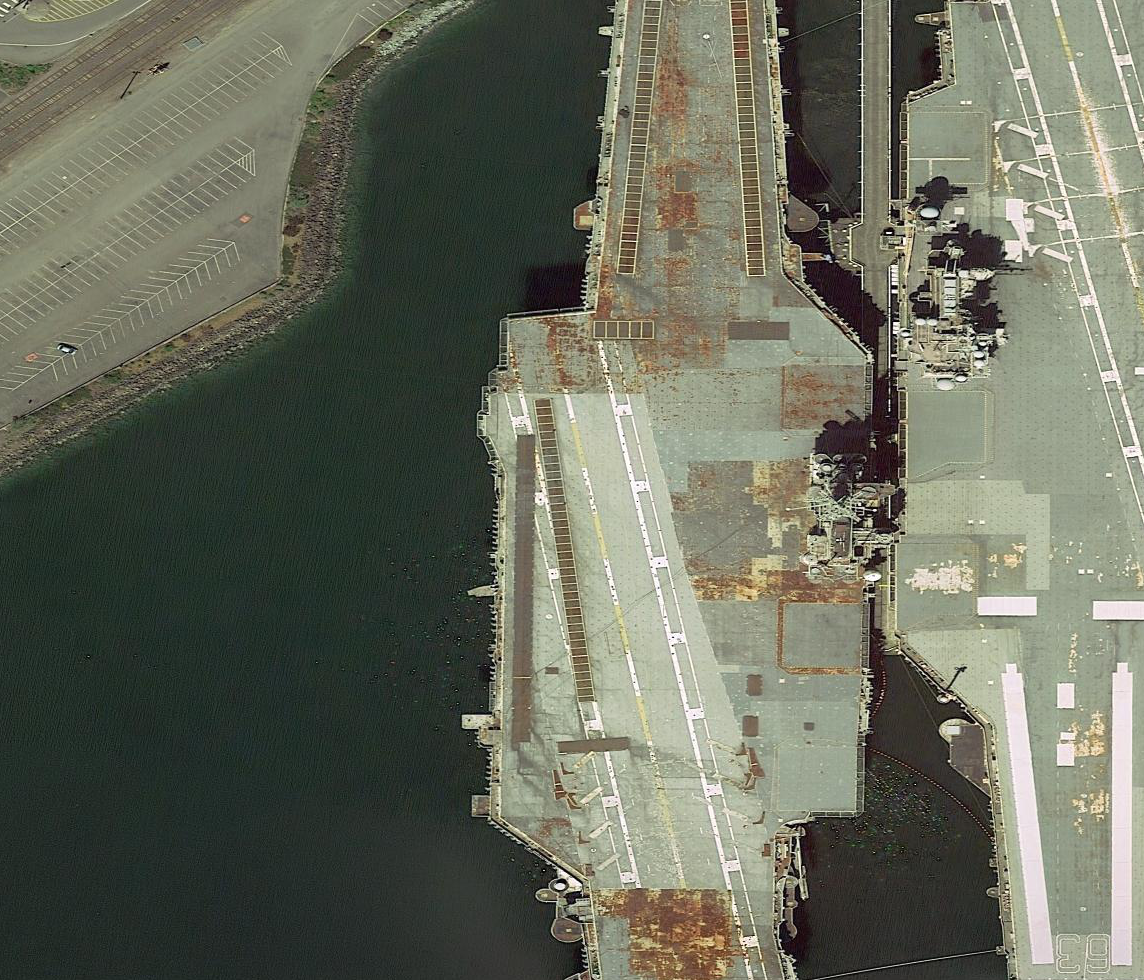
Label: aircraft_carrier